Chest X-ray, AP view. Patient: 44 years old, sex F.
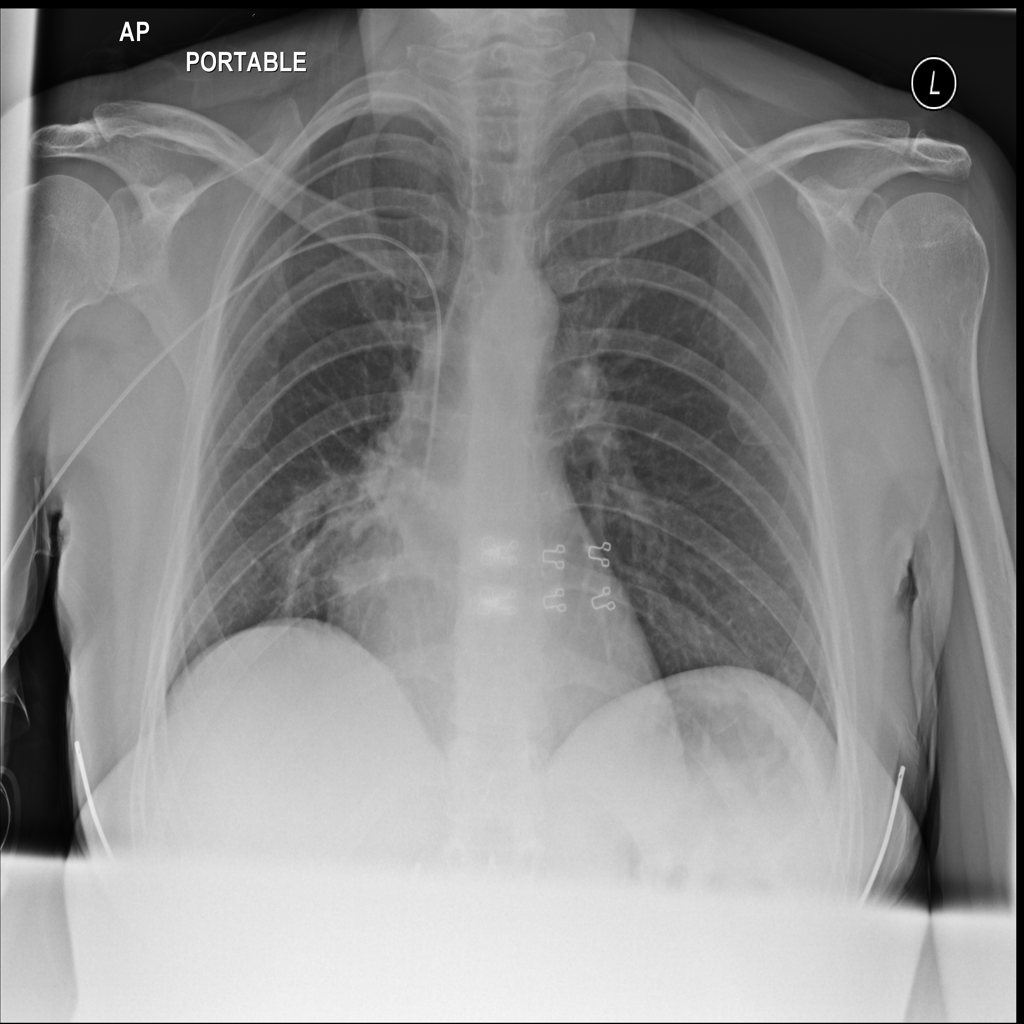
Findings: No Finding